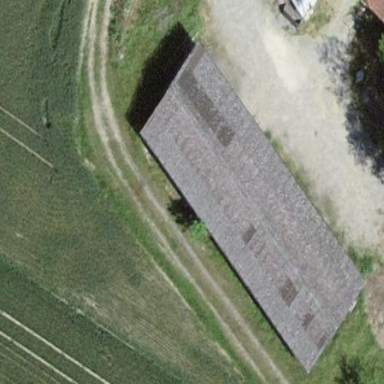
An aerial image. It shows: Shed.